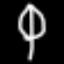
Label: leaf